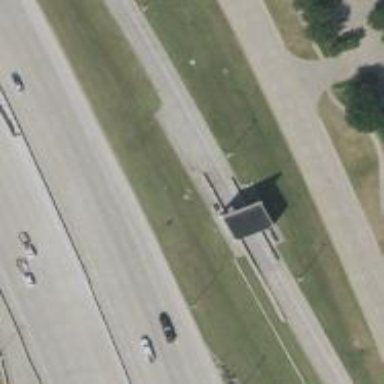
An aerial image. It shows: Toll gantry on the road.